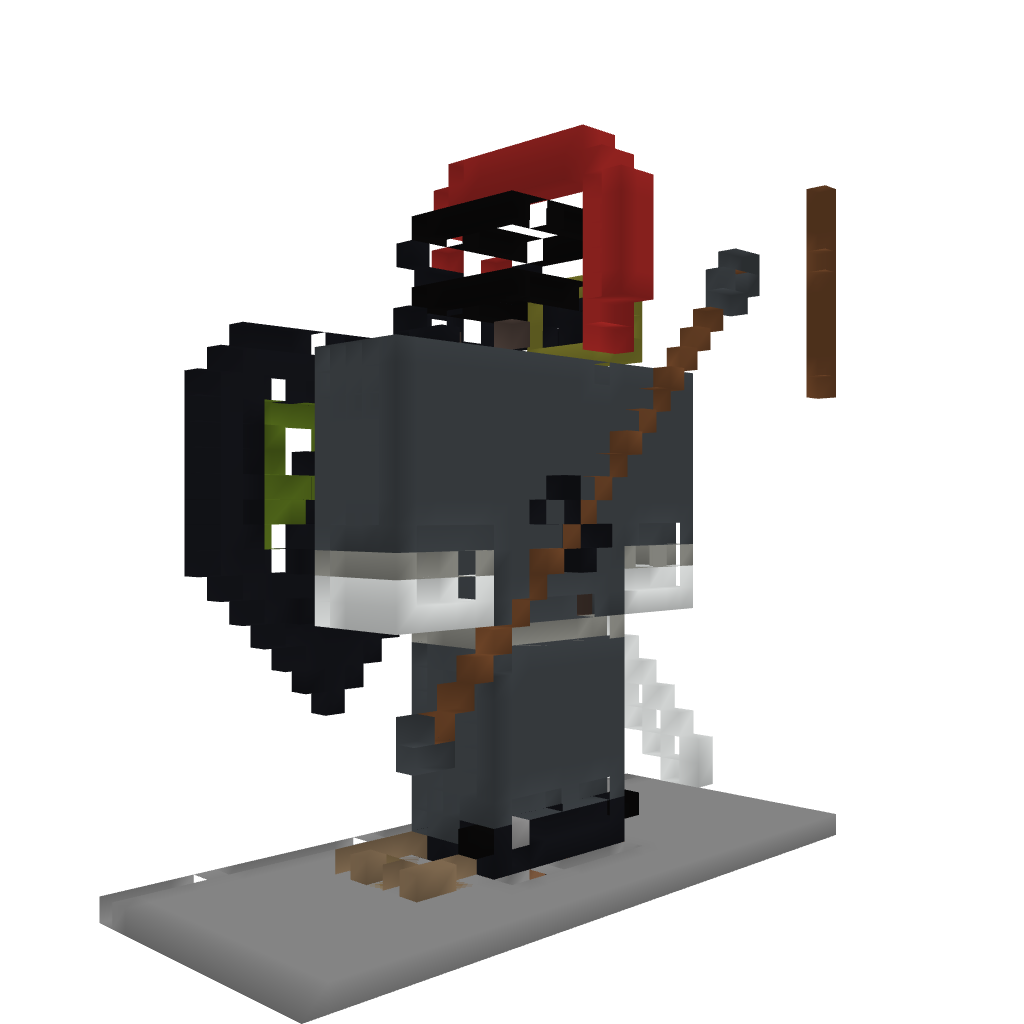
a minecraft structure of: Spartan at suit :)